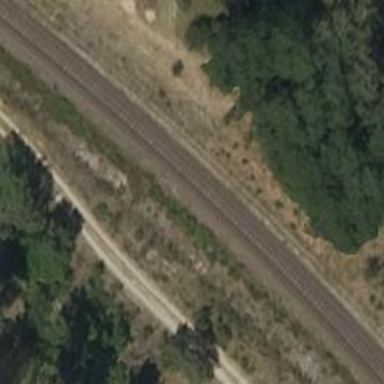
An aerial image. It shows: Railway signal.